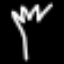
Label: fork